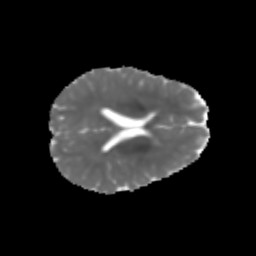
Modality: MD
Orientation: axial
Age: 7
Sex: male
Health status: healthy